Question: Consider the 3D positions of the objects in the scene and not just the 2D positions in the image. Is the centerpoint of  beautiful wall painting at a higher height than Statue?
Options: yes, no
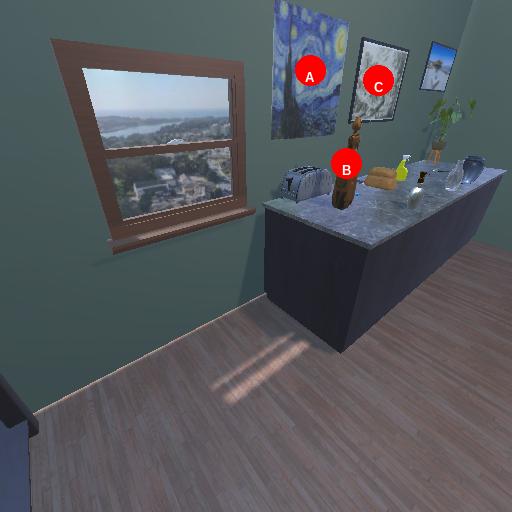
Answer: yes